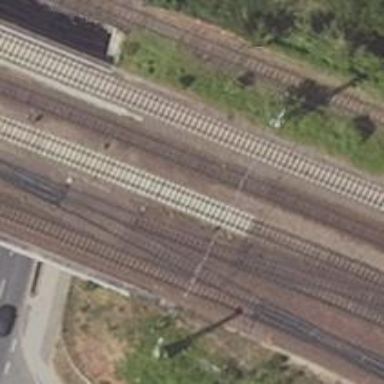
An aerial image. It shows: Railway signal.